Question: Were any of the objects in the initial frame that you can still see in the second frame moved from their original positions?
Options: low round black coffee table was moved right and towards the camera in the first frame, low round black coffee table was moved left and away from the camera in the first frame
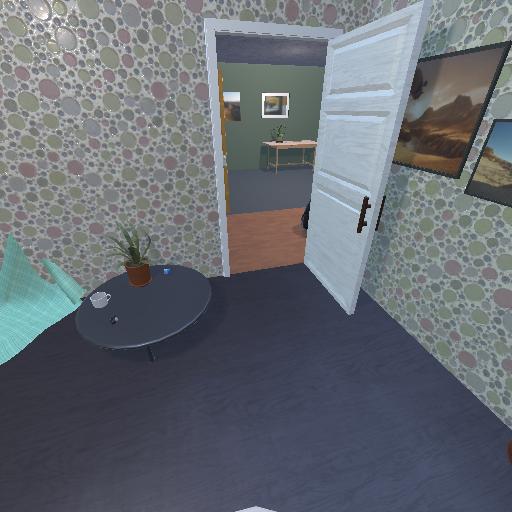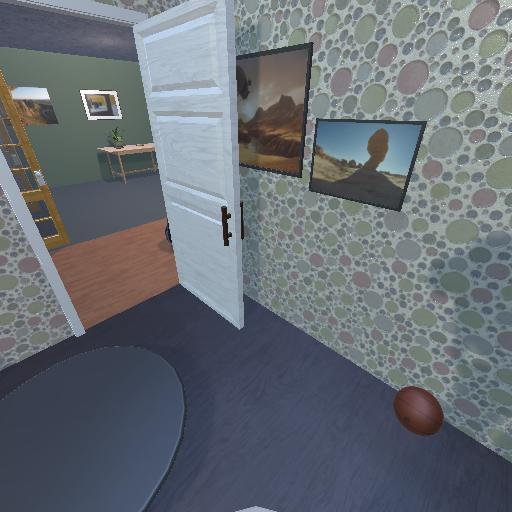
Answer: low round black coffee table was moved right and towards the camera in the first frame